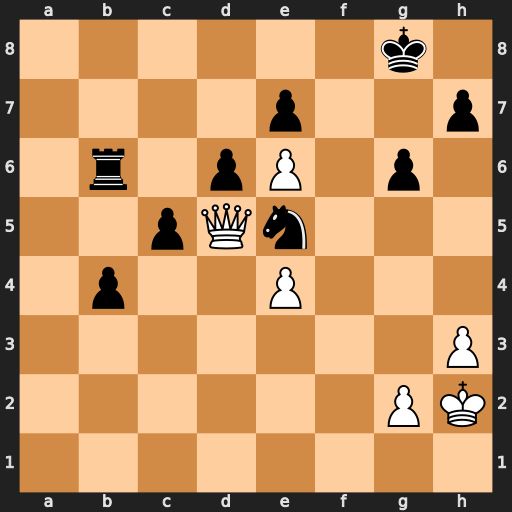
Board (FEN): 6k1/4p2p/1r1pP1p1/2pQn3/1p2P3/7P/6PK/8
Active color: w
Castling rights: -
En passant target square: -
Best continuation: Qa8+ Kg7 Qa7 Kf6 Qxb6